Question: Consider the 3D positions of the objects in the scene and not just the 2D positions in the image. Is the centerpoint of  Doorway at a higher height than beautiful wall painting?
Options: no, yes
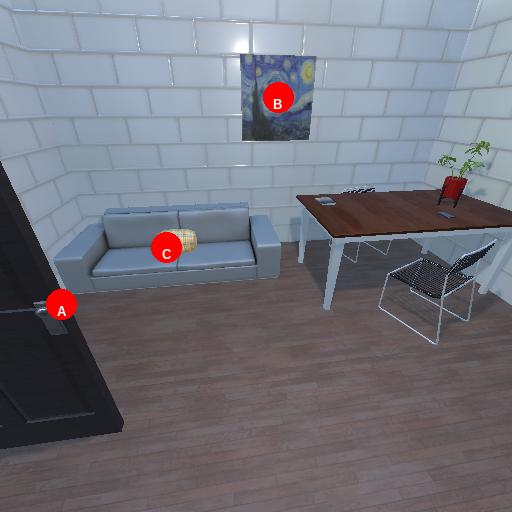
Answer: no